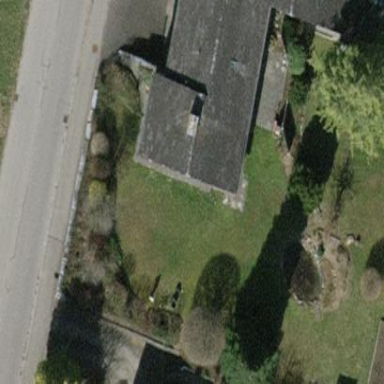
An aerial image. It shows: Terrace building.